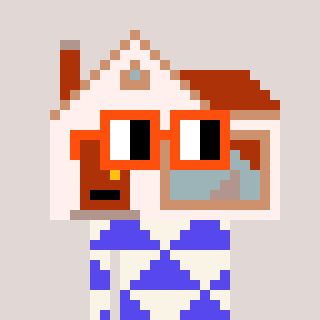
a pixel art character with square orange glasses, a house-shaped head and a computerblue-colored body on a warm background